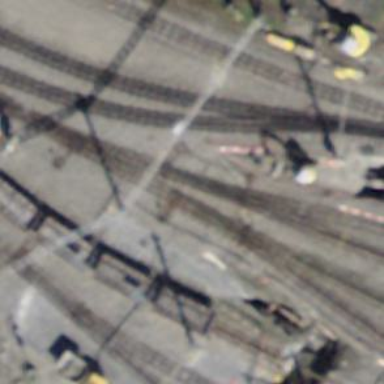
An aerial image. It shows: Narrow-gauge railway yard with electrified tracks using contact line.